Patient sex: M
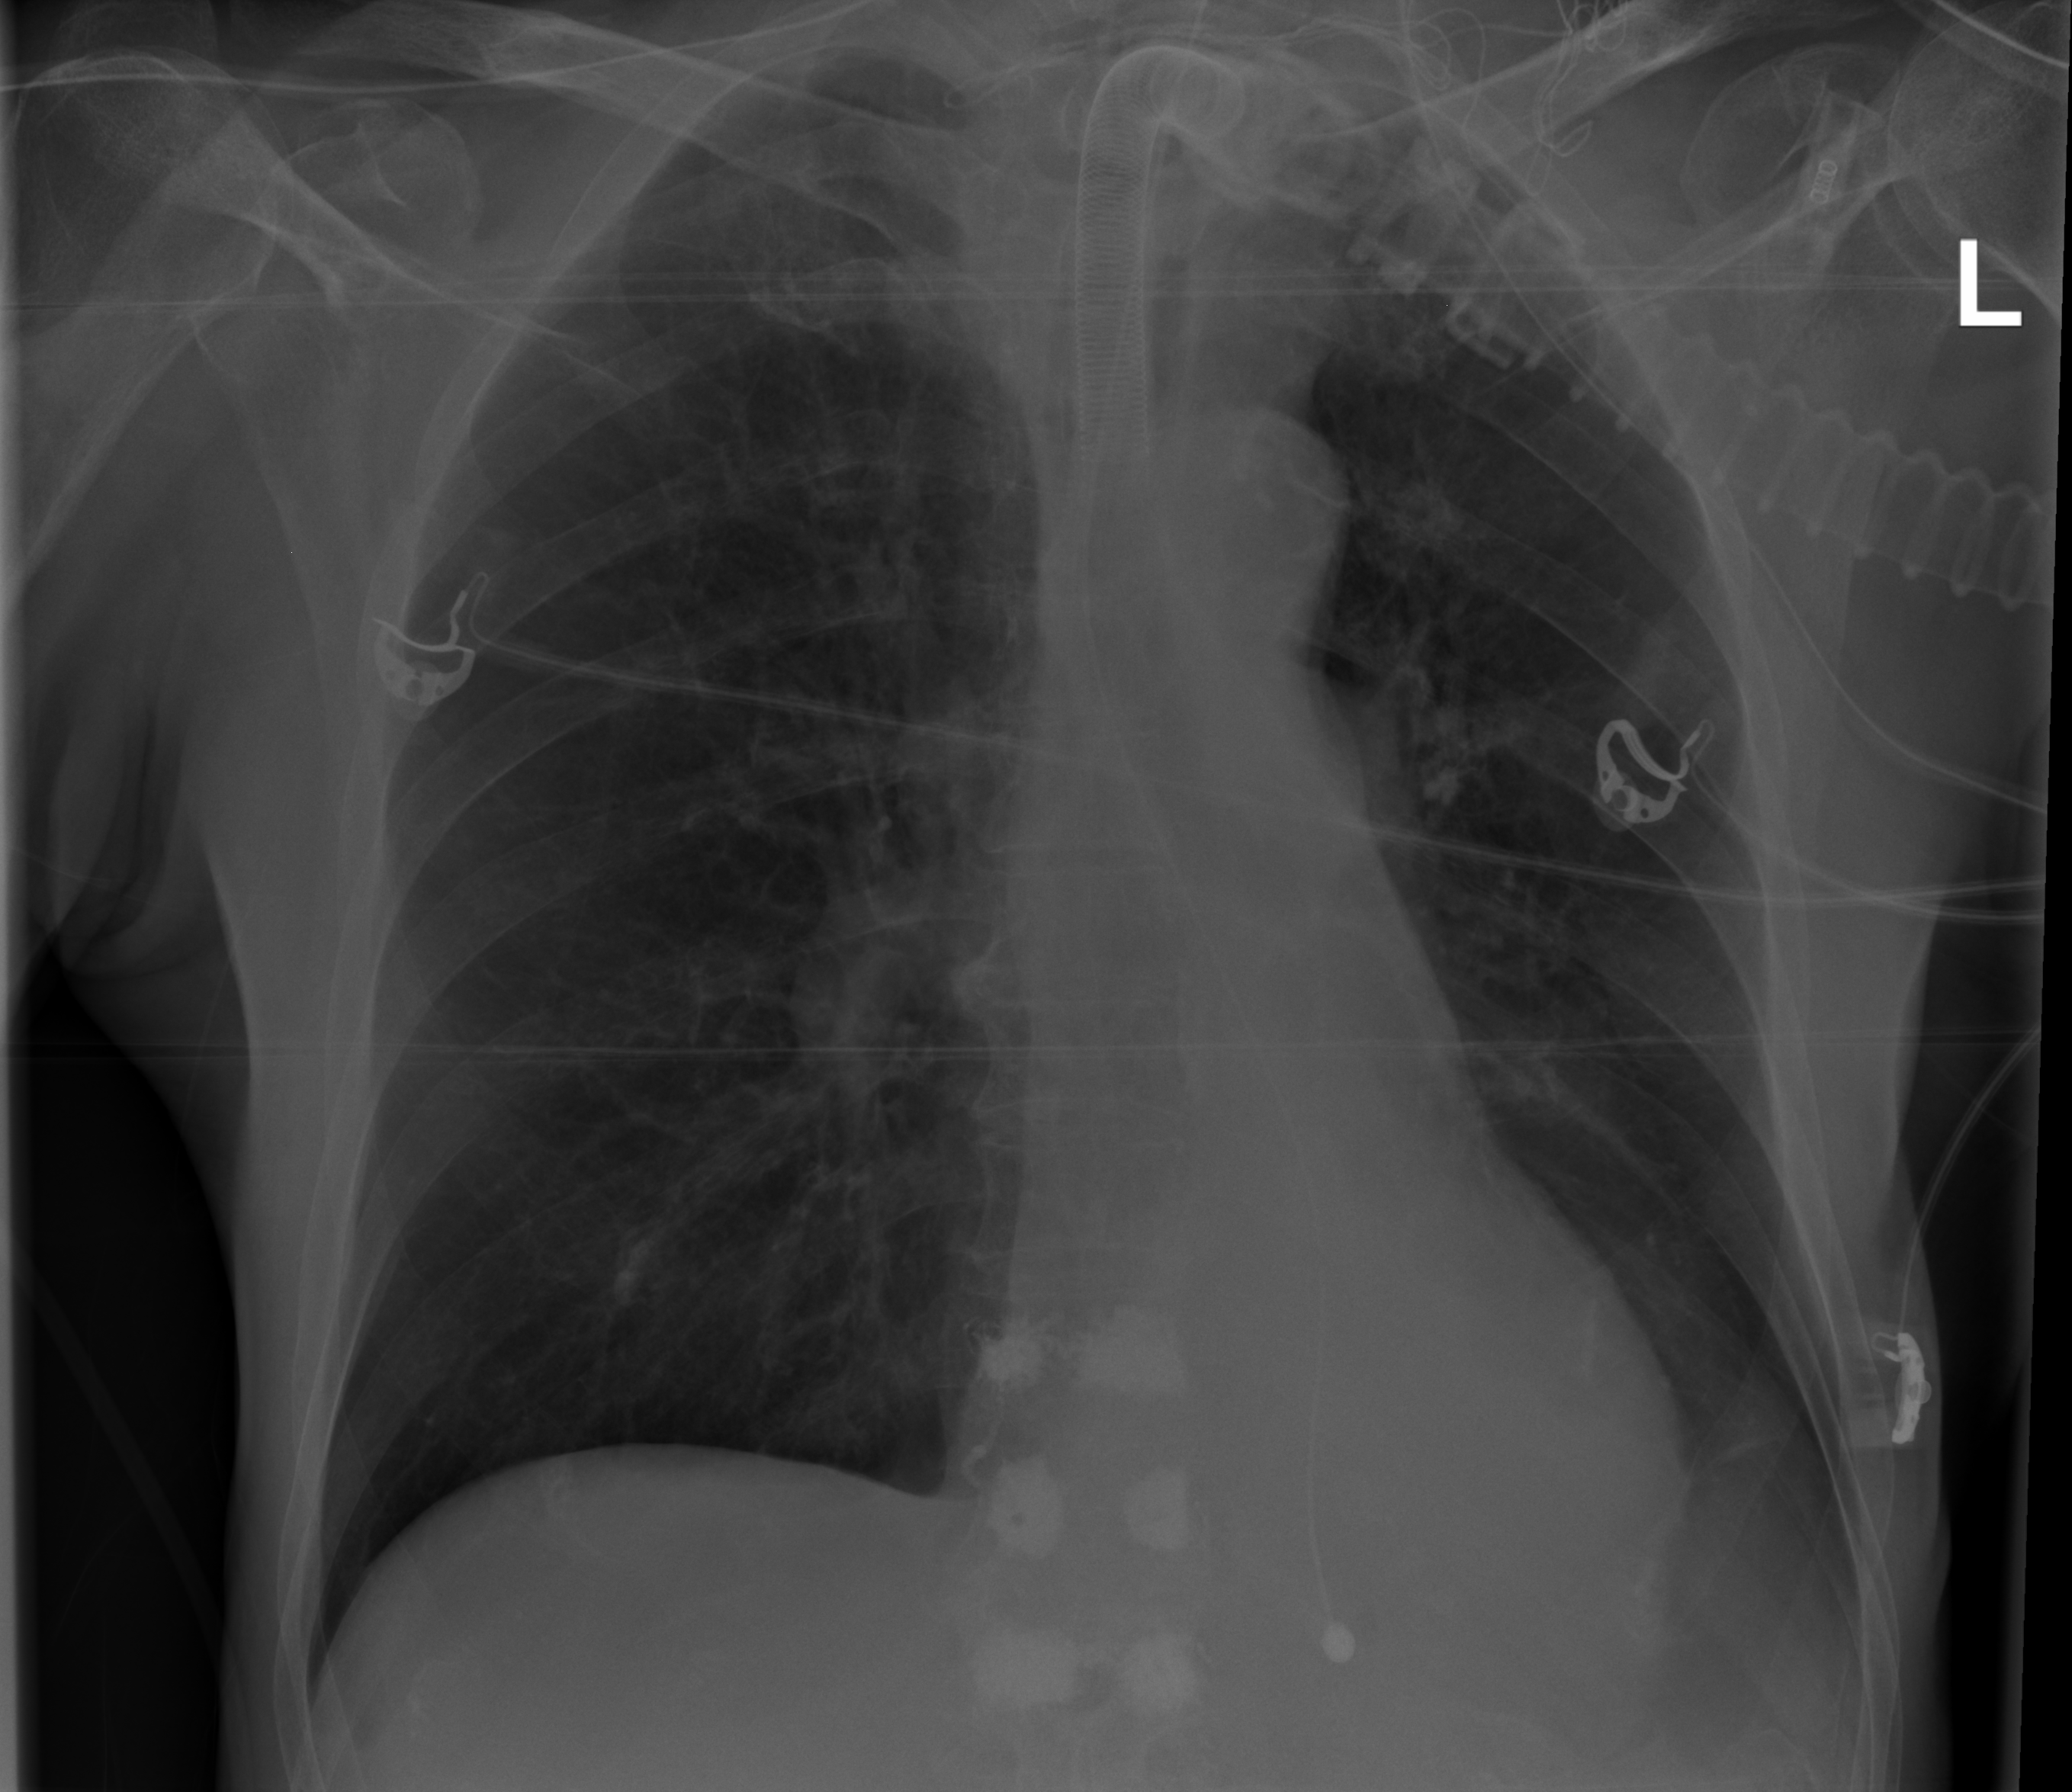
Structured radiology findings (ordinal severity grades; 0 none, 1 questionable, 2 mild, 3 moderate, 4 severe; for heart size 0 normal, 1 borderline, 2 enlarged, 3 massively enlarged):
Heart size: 0
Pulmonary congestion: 0
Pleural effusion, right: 0
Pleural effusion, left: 1
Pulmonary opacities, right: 0
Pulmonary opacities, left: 0
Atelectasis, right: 0
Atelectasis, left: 2